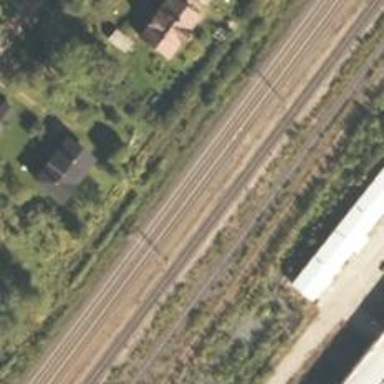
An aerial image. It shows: Railway track with continuous electrified contact lines.